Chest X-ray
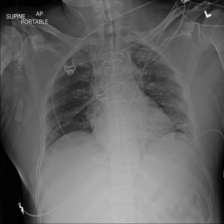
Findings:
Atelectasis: negative
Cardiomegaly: negative
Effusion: negative
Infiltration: negative
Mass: negative
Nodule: negative
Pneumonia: negative
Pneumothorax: negative
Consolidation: negative
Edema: negative
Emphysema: negative
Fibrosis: negative
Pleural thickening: negative
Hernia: negative